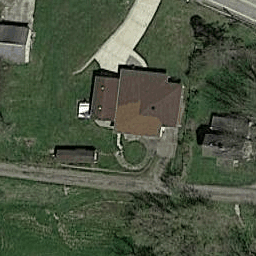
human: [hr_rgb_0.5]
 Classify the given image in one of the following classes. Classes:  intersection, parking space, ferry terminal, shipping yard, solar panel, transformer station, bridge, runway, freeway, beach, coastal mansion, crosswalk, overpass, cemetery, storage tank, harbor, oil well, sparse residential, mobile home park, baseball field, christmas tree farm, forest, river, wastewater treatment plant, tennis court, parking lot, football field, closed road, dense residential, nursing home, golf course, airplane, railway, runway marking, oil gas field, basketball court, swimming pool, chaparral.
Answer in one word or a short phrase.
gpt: sparse residential